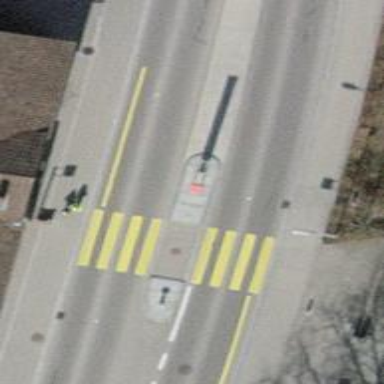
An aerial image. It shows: Uncontrolled and marked road crossing.